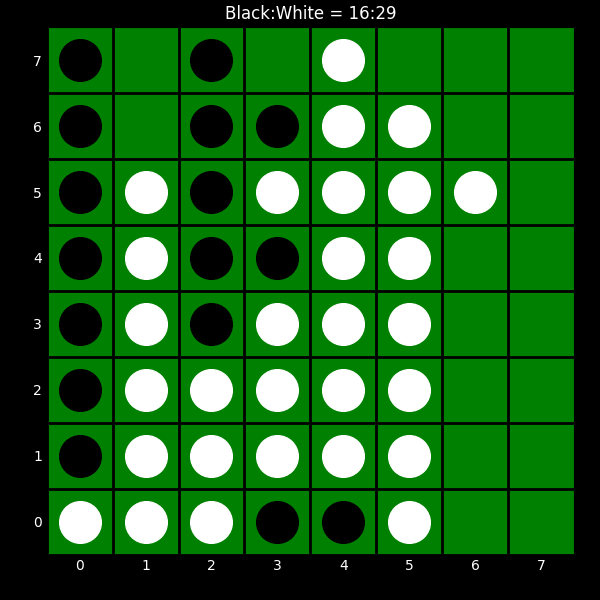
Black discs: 16
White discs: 29